Question: I've seen a number of replies on SO regarding this matter but not specifically to QMenu and QToolButton. Would appreciate some pointers on aligning the popup widget to the right side of the button. Here's a basic code I'm working off..
'''
import sys
from PyQt5.QtWidgets import *
class test(QWidget):
def __init__(self):
super().__init__()
self.resize(200, 100)
layout = QHBoxLayout(self)
label = QLabel('Testing QToolButton Popup')
toolbutton = QToolButton()
toolbutton.setPopupMode(QToolButton.InstantPopup)
widget = QWidget()
widgetLayout = QHBoxLayout(widget)
widgetLabel = QLabel('Popup Text')
widgetSpinbox = QSpinBox()
widgetLayout.addWidget(widgetLabel)
widgetLayout.addWidget(widgetSpinbox)
widgetAction = QWidgetAction(toolbutton)
widgetAction.setDefaultWidget(widget)
widgetMenu = QMenu(toolbutton)
widgetMenu.addAction(widgetAction)
toolbutton.setMenu(widgetMenu)
layout.addWidget(label)
layout.addWidget(toolbutton)
if __name__ == '__main__':
app = QApplication(sys.argv)
win = test()
win.show()
sys.exit(app.exec_())
'''
The outcome looks like this:

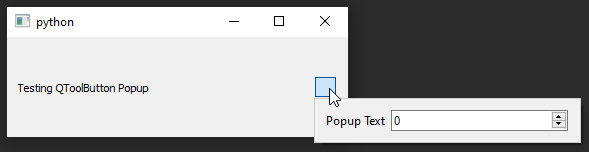
Answer: The Qt developer thought the default position was correct, so if you want to modify the alignment you must move the QMenu as I show below:
'''
import sys
from PyQt5.QtCore import QPoint
from PyQt5.QtWidgets import (
QApplication,
QHBoxLayout,
QLabel,
QMenu,
QSpinBox,
QToolButton,
QWidgetAction,
QWidget,
)
class Menu(QMenu):
def showEvent(self, event):
if self.isVisible():
button = self.parentWidget()
if button is not None:
pos = button.mapToGlobal(button.rect().bottomRight())
self.move(pos - self.rect().topRight())
super().showEvent(event)
class Test(QWidget):
def __init__(self):
super().__init__()
self.resize(200, 100)
layout = QHBoxLayout(self)
label = QLabel("Testing QToolButton Popup")
toolbutton = QToolButton(popupMode=QToolButton.InstantPopup)
widgetLabel = QLabel("Popup Text")
widgetSpinbox = QSpinBox()
widget = QWidget()
widgetLayout = QHBoxLayout(widget)
widgetLayout.addWidget(widgetLabel)
widgetLayout.addWidget(widgetSpinbox)
widgetAction = QWidgetAction(toolbutton)
widgetAction.setDefaultWidget(widget)
widgetMenu = Menu(toolbutton)
widgetMenu.addAction(widgetAction)
toolbutton.setMenu(widgetMenu)
layout.addWidget(label)
layout.addWidget(toolbutton)
if __name__ == "__main__":
app = QApplication(sys.argv)
win = Test()
win.show()
sys.exit(app.exec_())
'''